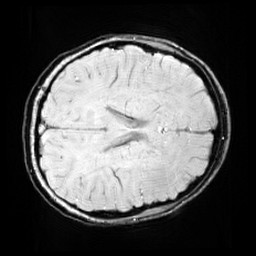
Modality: SWI
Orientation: axial
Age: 11
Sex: female
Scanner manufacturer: siemens
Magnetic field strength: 3 T
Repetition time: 0.027 s
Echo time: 0.02 s